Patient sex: F
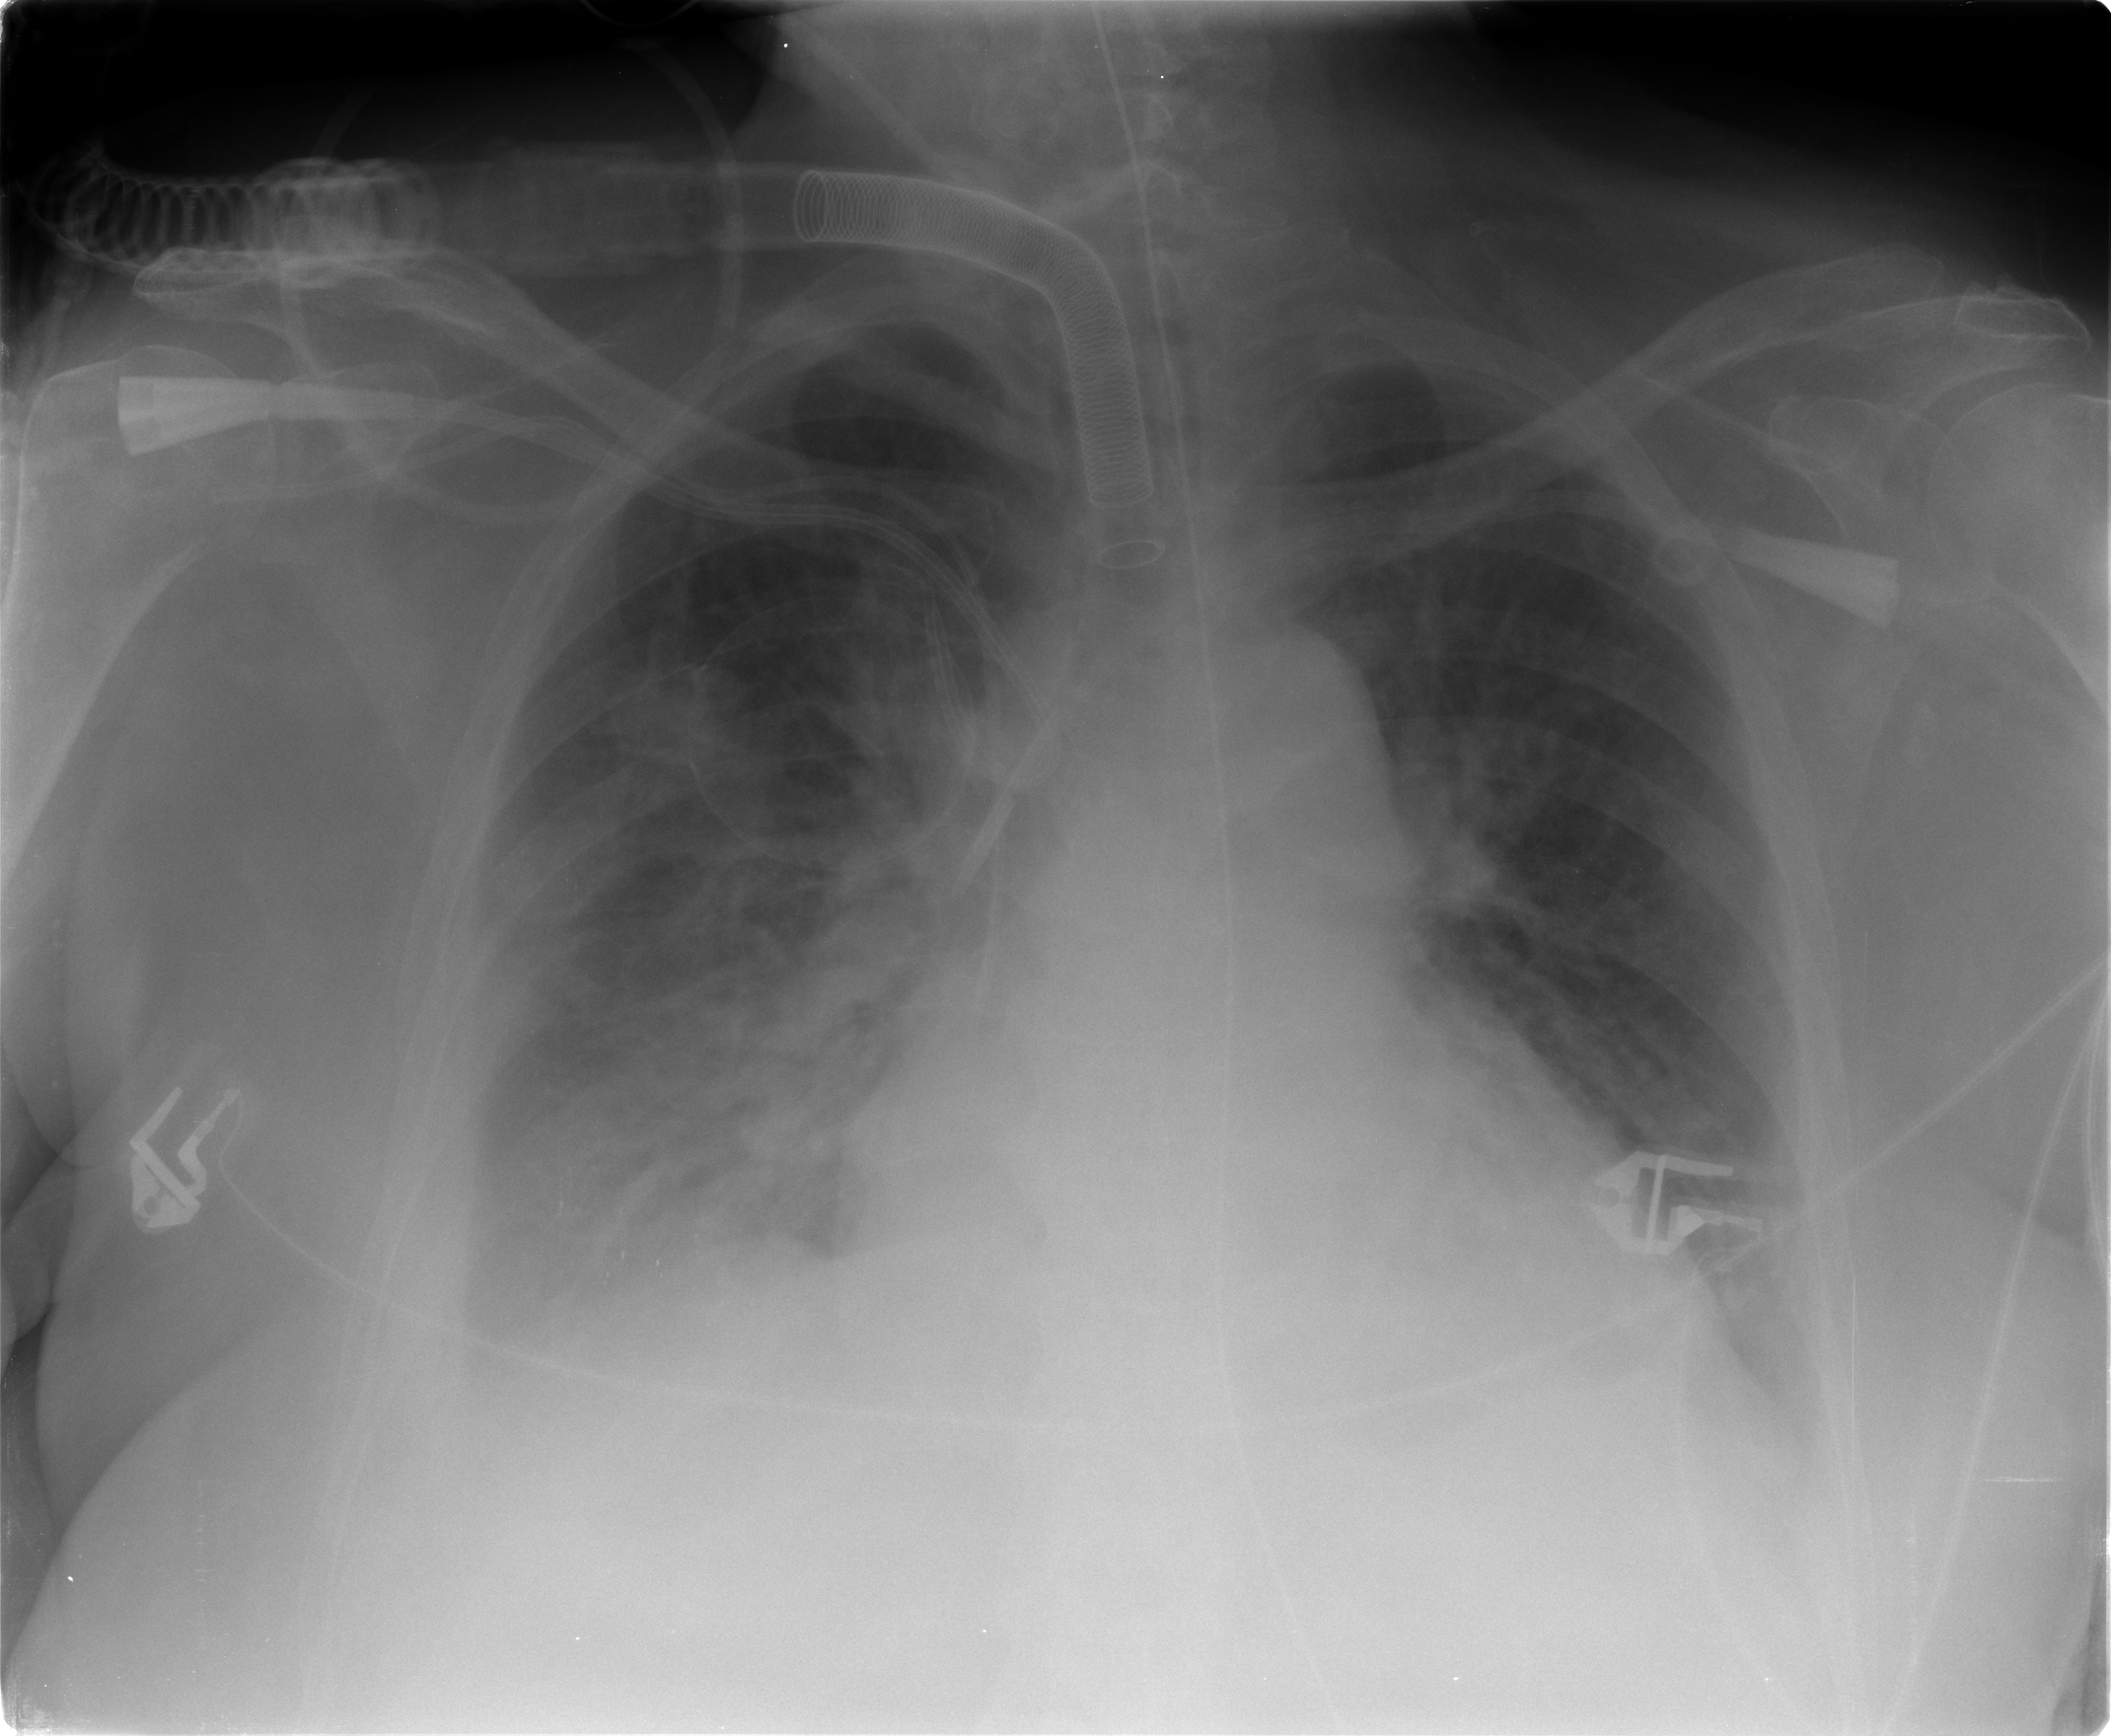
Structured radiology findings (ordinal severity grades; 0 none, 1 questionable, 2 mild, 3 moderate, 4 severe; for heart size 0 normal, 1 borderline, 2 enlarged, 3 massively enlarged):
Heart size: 2
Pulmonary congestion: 3
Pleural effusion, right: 3
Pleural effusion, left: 2
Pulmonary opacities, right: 3
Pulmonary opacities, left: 2
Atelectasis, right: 3
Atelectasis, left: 2